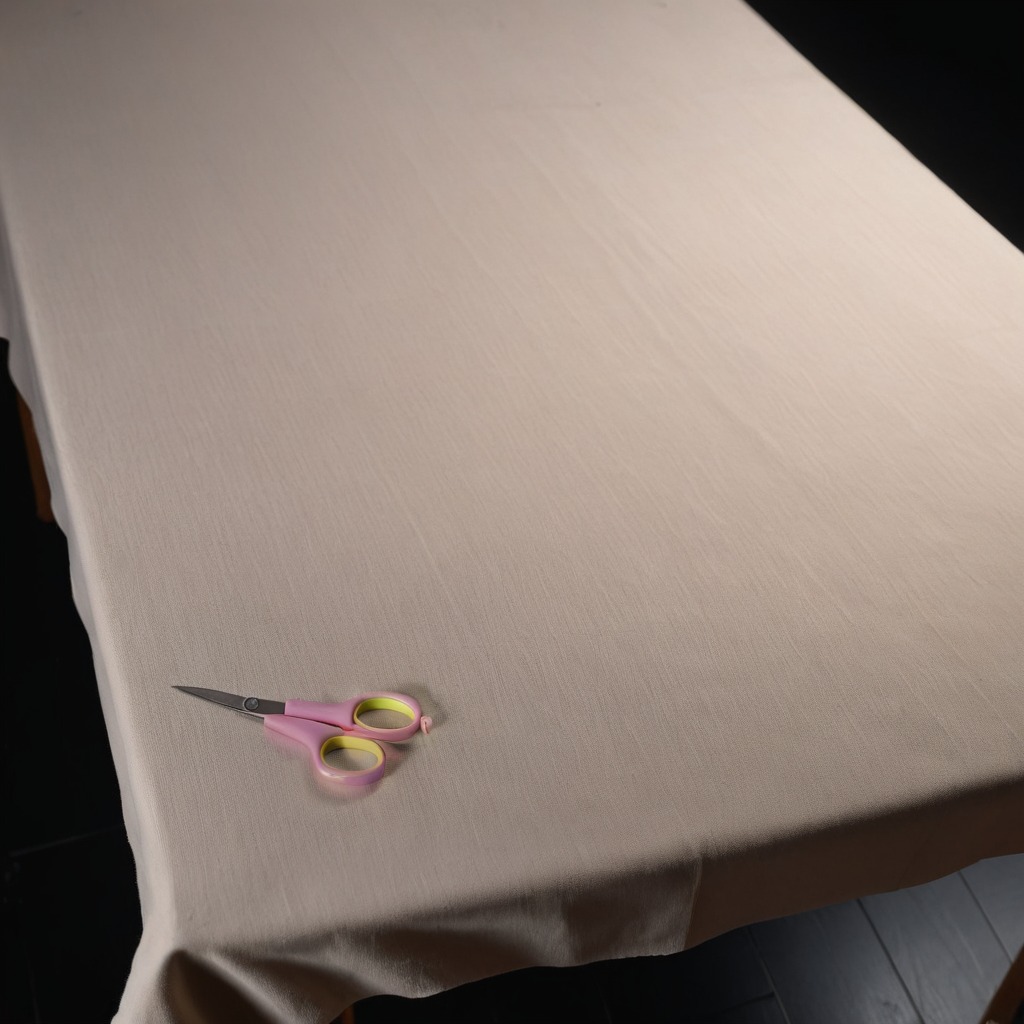
A scissor is lying on a wooden table.